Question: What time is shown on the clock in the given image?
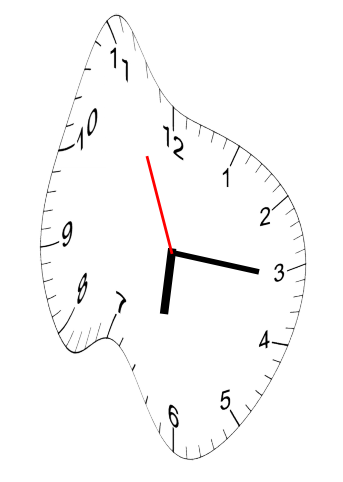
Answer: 06:15:56